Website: bh-photo
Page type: payment
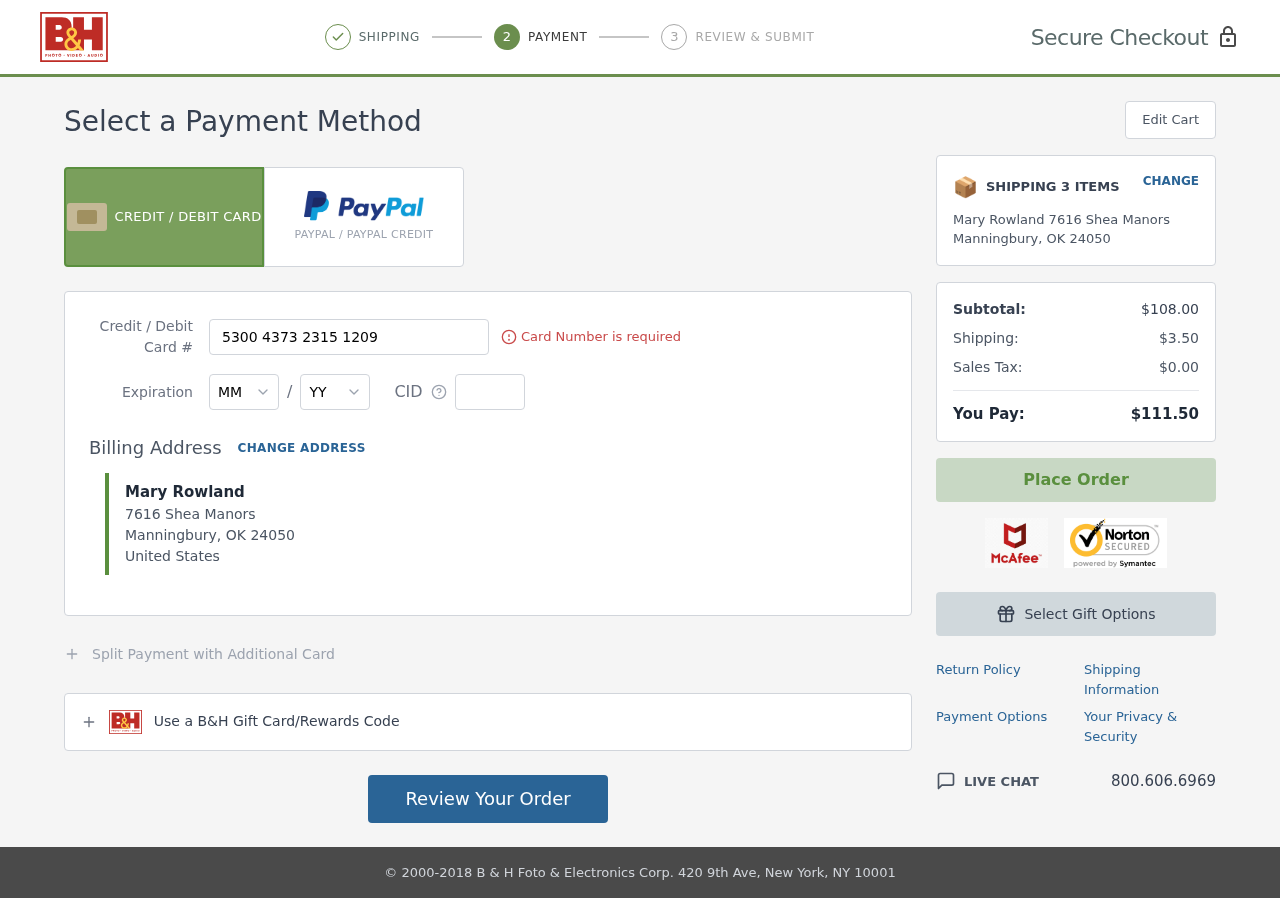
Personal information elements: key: PII_CARD_CVV
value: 797
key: PII_CARD_EXPIRY_MONTH
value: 09
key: PII_CARD_EXPIRY_YEAR
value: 29
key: PII_CARD_NUMBER
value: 5300 4373 2315 1209
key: PII_CITY
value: Manningbury
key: PII_COUNTRY
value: United States
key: PII_FULLNAME
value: Mary Rowland
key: PII_POSTCODE
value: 24050
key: PII_STATE_ABBR
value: OK
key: PII_STREET
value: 7616 Shea Manors
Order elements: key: ORDER_NUM_ITEMS
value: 3
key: ORDER_SUBTOTAL
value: $108.00
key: ORDER_SHIPPING_COST
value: $3.50
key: ORDER_TAX
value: $0.00
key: ORDER_TOTAL
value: $111.50